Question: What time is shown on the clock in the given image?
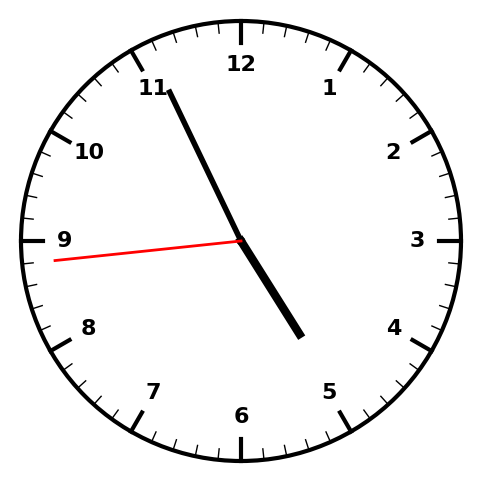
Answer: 04:55:44